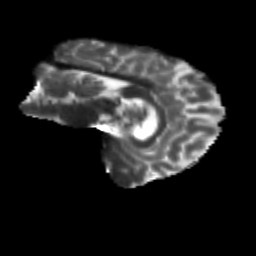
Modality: T2w
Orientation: sagittal
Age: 56
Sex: male
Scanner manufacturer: siemens
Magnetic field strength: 3 T
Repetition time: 4.71 s
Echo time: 0.0906 s